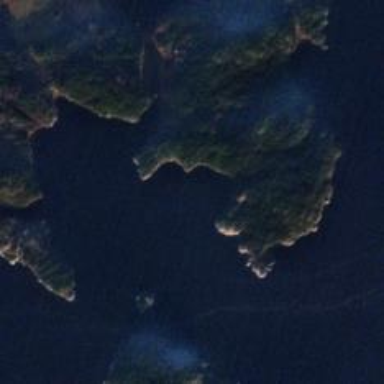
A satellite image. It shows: Beautiful bay with natural surroundings.